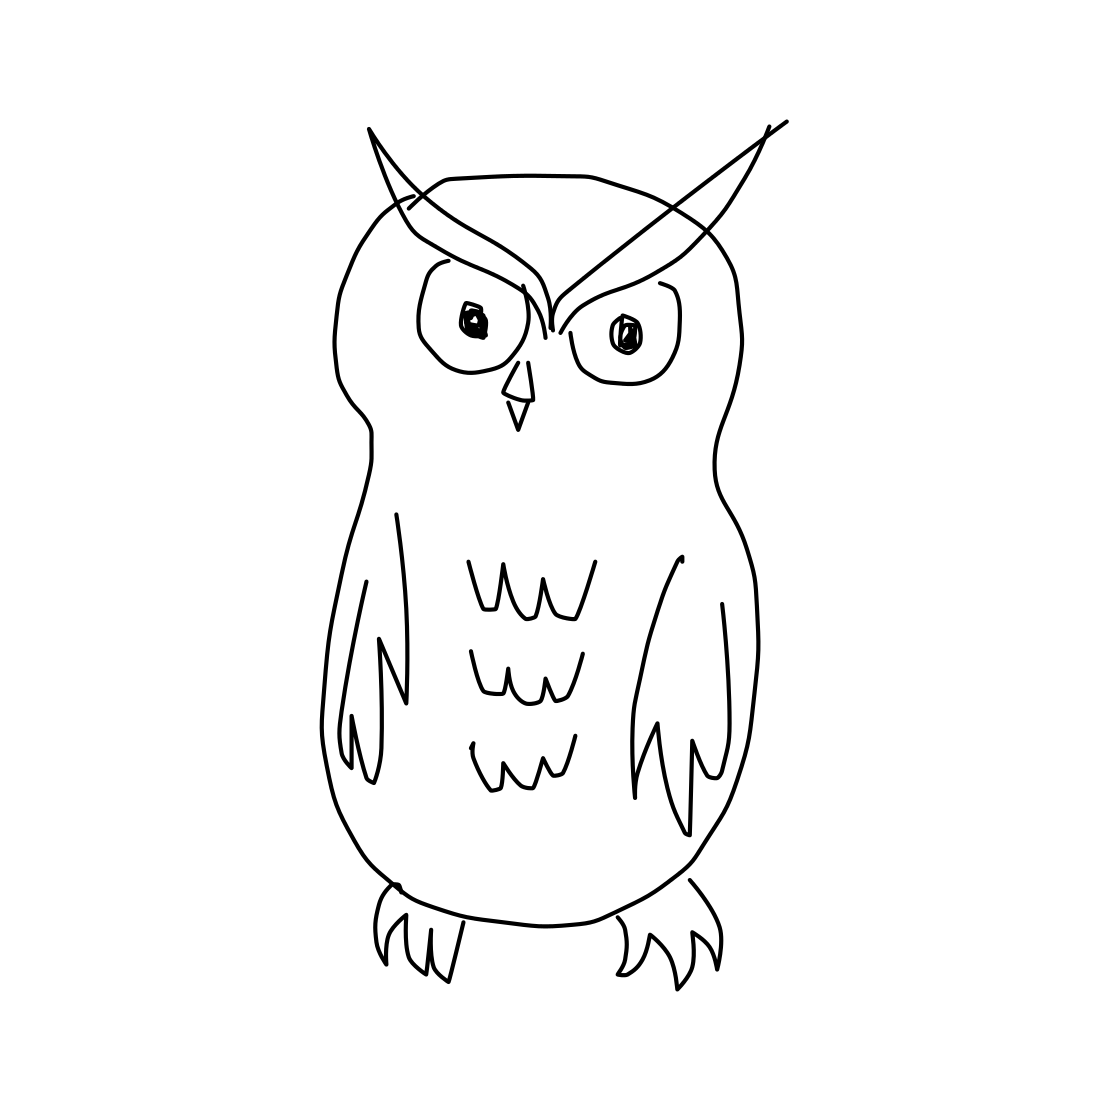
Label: owl